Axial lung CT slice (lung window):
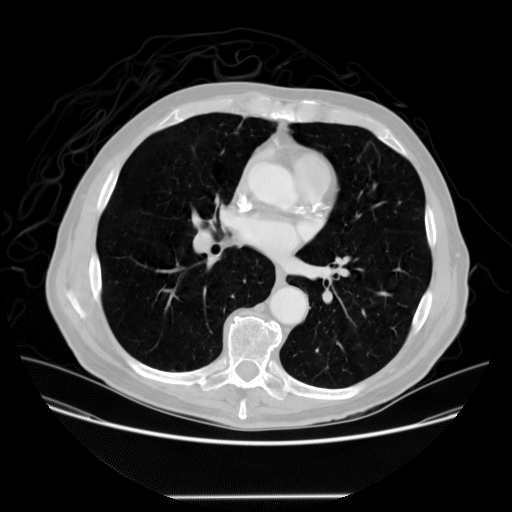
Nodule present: no